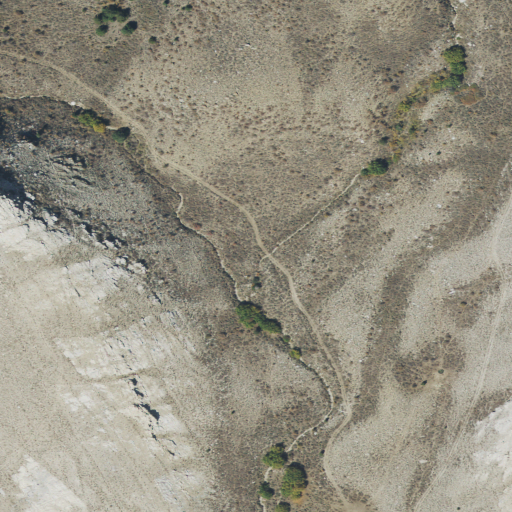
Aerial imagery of valley in Utah named Twin Canyon containing shrub and grassland